Question: I would like to invert the text of certain records depending on if ValueA is greater than ValueB. If ValueA is indeed greater than ValueB, then I want to invert the contents of the field Content.
The image below shows the example table and the modifications I wish to make to that table.

NOTE:
1. ValueA and ValueB are INTs
2. The field Content is a data type TEXT
3. The field Content can have in excess of 25,000 characters
Ive also considered exporting the entire database, and checking if ValueA is greater than ValueB, and if so, then when exporting that record, it would invert the text in the Content field...
EDIT:
I access MySQL through putty.
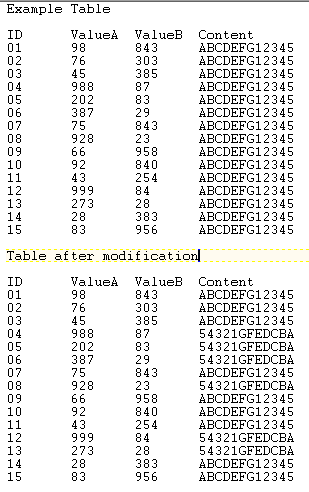
Answer: The function you are looking for is <URL>. You would need to write an update query to conditionally update the Content column.
'''
UPDATE
YourTable
SET
Content = REVERSE(Content)
WHERE
ValueA > ValueB;
'''